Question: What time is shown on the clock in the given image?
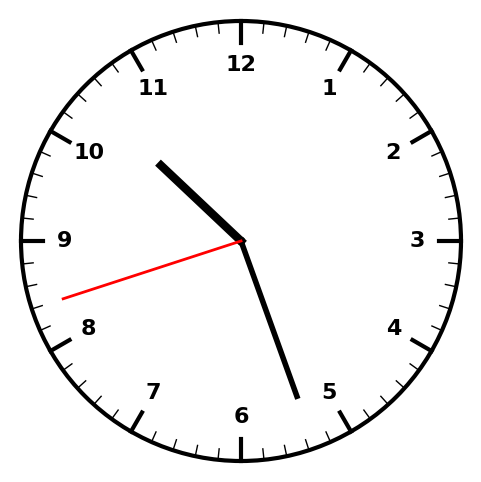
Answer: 10:26:42